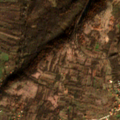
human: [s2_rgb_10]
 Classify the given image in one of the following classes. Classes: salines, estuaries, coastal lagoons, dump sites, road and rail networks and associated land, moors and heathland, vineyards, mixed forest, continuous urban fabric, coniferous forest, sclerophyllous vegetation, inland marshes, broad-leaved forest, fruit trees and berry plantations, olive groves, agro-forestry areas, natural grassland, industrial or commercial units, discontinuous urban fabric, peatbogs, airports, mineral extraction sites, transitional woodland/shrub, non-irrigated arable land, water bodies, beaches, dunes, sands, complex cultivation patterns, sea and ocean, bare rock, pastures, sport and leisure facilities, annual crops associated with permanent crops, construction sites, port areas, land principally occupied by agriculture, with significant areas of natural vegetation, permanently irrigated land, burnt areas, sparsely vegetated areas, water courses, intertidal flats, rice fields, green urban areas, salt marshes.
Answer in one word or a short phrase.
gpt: land principally occupied by agriculture, with significant areas of natural vegetation, broad-leaved forest